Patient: sex M, age 21
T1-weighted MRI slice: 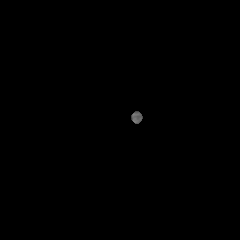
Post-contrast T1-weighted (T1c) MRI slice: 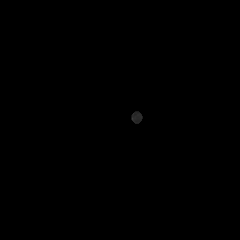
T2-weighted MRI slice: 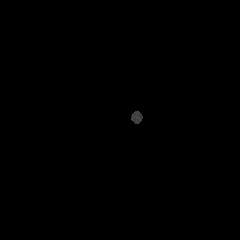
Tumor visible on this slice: no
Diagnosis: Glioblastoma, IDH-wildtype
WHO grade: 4